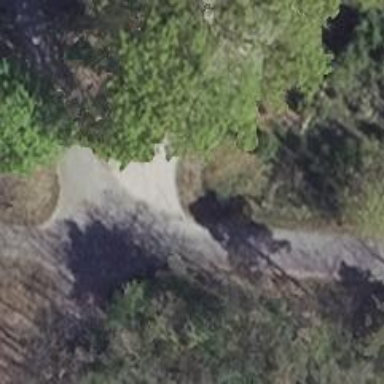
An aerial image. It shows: Unclassified road with asphalt surface. It also serves as bicycle road.